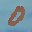
Label: 0